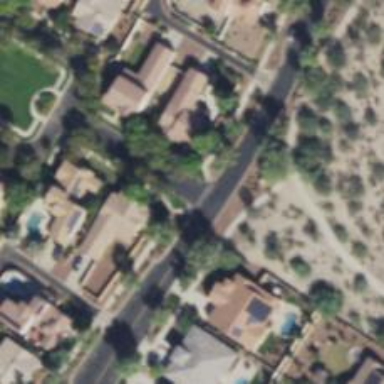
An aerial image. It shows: Residential road with asphalt surface.